Brain MRI, t1w sequence, axial 2D slice.
Patient: age 23, sex F, weight 95 kg, height 1.95 m
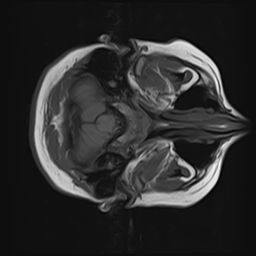